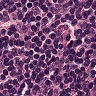
Metastatic tissue present: yes